Field crop: maize
Growth stage: 1
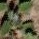
Species: chenopodium